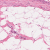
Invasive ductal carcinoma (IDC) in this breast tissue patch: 0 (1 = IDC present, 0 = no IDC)